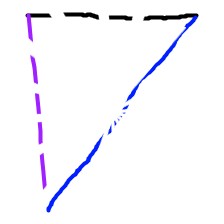
Shape: triangle